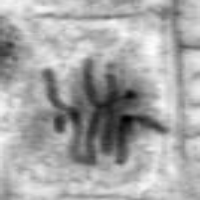
Label: metaphase